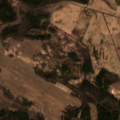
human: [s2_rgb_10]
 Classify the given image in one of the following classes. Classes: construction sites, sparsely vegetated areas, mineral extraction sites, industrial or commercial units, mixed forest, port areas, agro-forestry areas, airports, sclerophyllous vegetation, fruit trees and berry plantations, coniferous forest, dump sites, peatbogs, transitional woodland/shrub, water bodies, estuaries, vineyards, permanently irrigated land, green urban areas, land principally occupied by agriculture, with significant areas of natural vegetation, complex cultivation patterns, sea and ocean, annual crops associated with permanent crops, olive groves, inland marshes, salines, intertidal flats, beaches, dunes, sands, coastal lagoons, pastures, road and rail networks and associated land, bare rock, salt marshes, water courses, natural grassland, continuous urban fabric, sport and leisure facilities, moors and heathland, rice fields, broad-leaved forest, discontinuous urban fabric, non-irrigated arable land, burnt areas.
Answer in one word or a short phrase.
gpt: non-irrigated arable land, pastures, land principally occupied by agriculture, with significant areas of natural vegetation, coniferous forest, mixed forest, transitional woodland/shrub